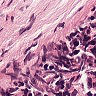
Metastatic tissue present: no